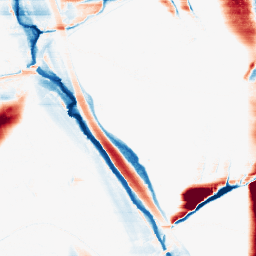
Category: morphological
Decomposition family: morphological_rect
Decomposition parameters: operation: average
width: 50
height: 3
Upsampling method: lanczos
Upsampling parameters: scale: 4
Upsampling scale: 4